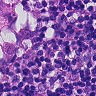
Metastatic tissue present: yes